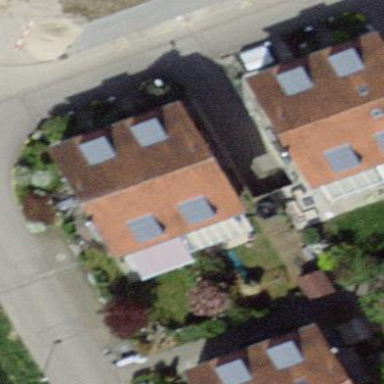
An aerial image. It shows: Simple and straightforward house.